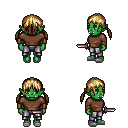
a pixel art fantasy rpg character, female body template, orc, green skin, brown long-sleeve shirt, metal pants, blonde twin-tailed hairstyle, leather bracers, white slippers, dagger, four views (front, back, left, right), 2x2 character sprite sheet, small pixel art, hard edges, no anti-aliasing